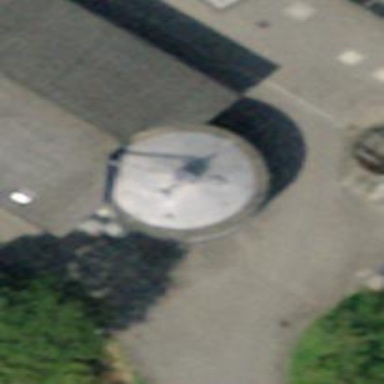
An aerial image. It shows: Silo.